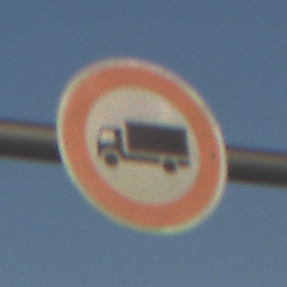
Verkehrszeichen: VerbotFuerKraftfahrzeugeUeberDreiKommaFuenfTonnen
Umgebung: Outdoor, Special
Tageszeit: SunriseSunset
Wetter: Clear
Licht: Natural
Jahreszeit: NotSpecified
Kontrast: MediumContrast